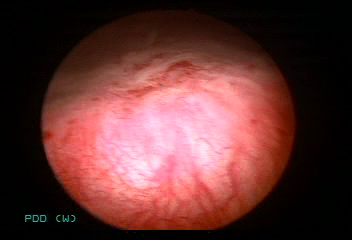
Modality: WLC
Class: Normal mucosa
Bladder cancer association: No